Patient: sex F, age 78
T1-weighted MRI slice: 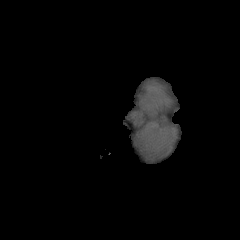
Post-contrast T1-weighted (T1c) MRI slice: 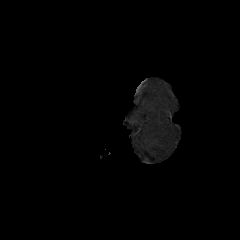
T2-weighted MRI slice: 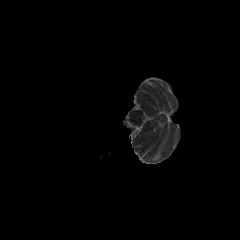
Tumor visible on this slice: no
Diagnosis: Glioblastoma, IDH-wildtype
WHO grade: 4